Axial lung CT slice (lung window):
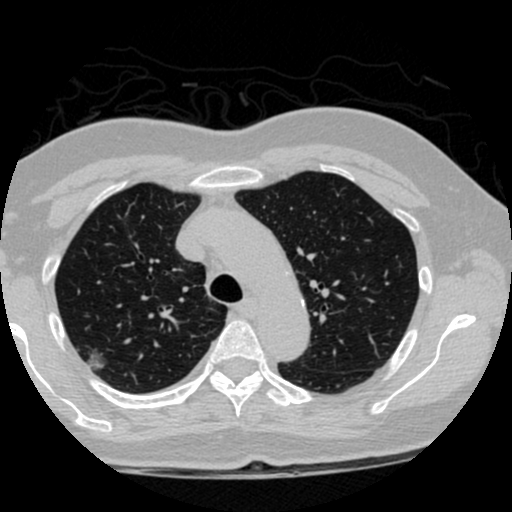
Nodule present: yes
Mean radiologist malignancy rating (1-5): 3.333